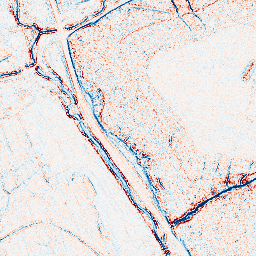
Category: edge_preserving
Decomposition family: bilateral
Decomposition parameters: d: 5
sigma_color: 75
sigma_space: 150
Upsampling method: sinc_blackman
Upsampling parameters: scale: 4
kernel_size: 16
Upsampling scale: 4